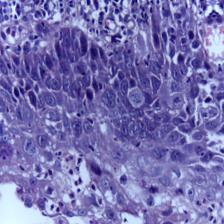
Diagnosis: OSCC